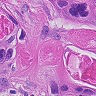
Metastatic tissue present: yes